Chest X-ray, PA view. Patient: 56 years old, sex F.
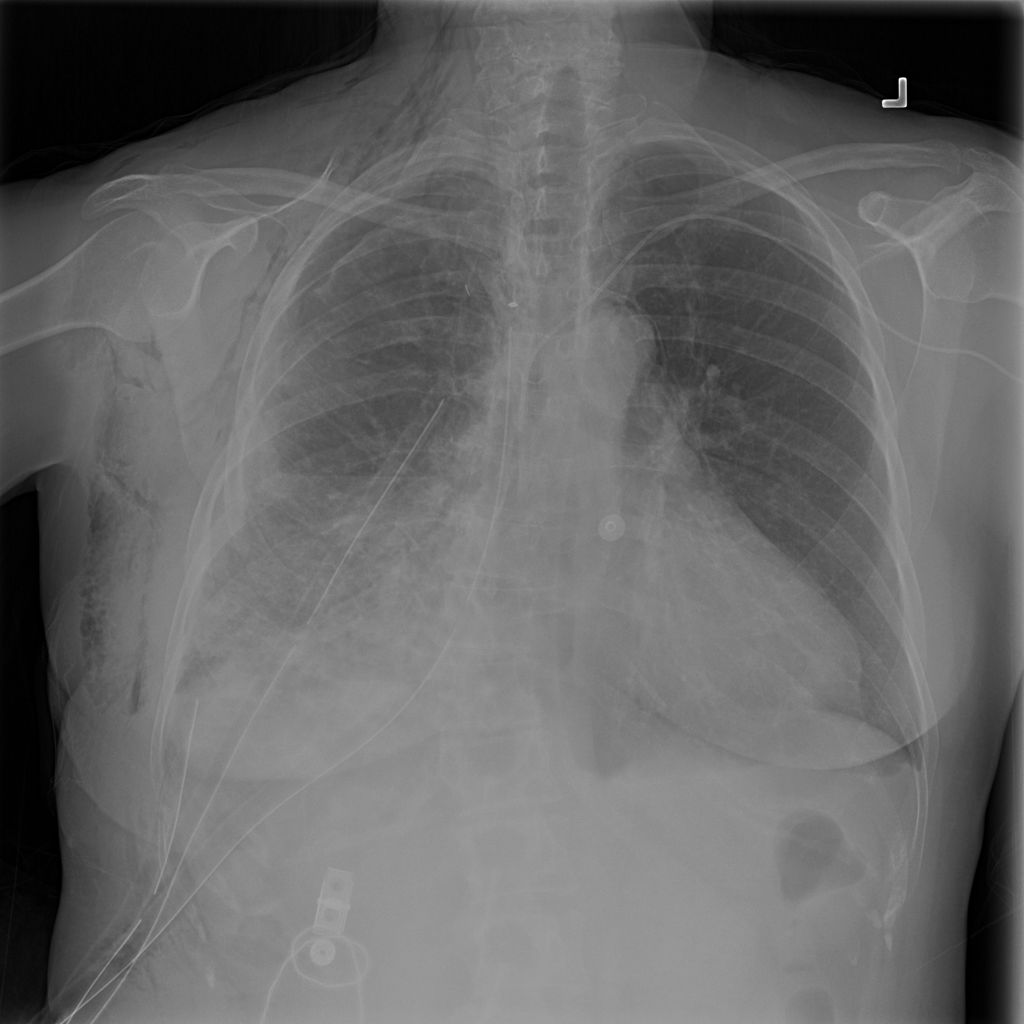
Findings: No Finding